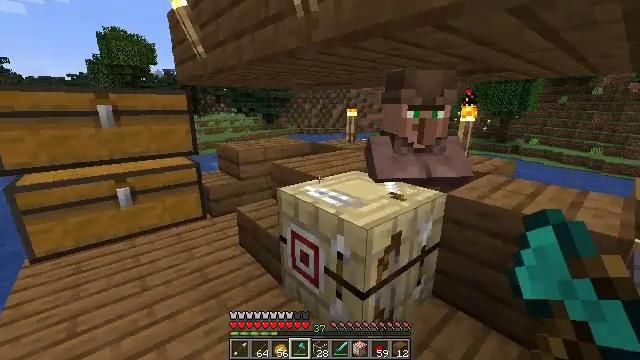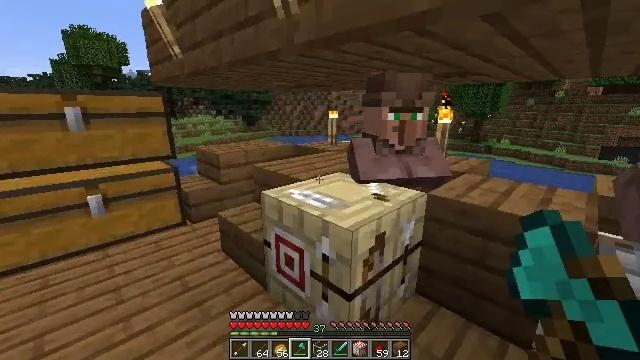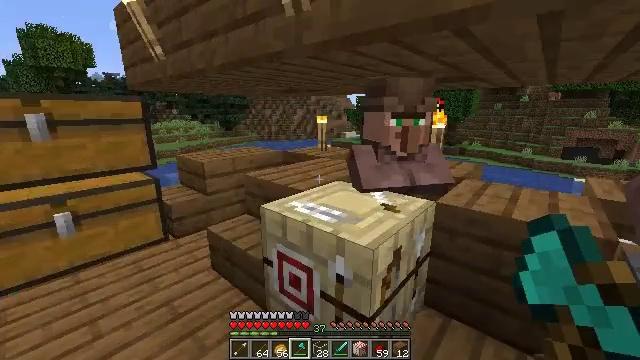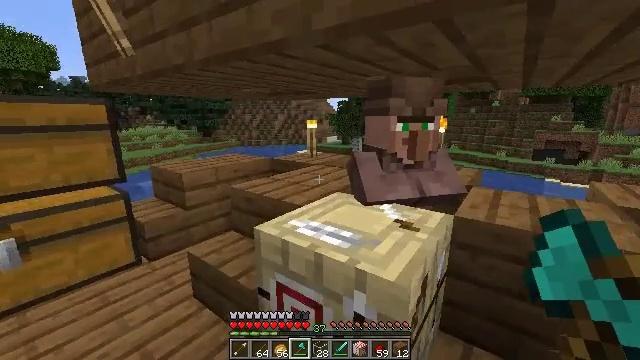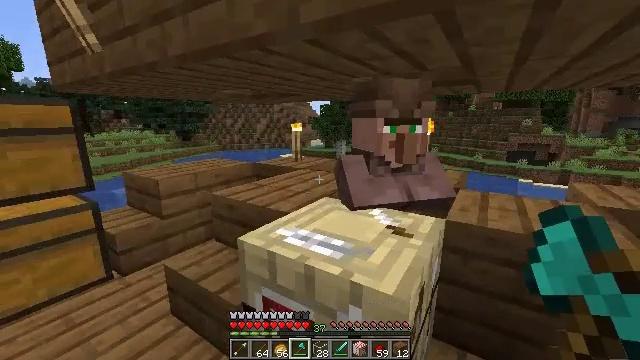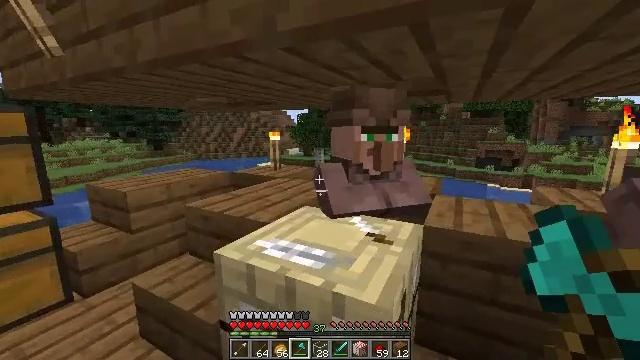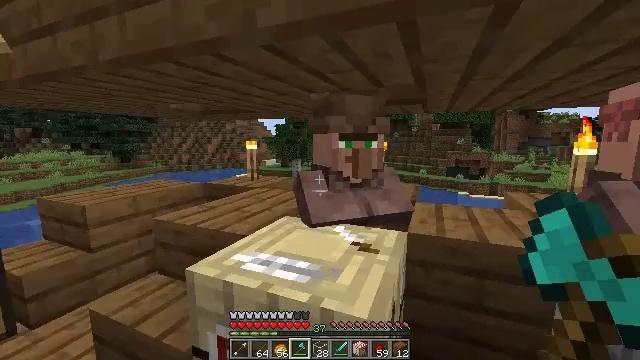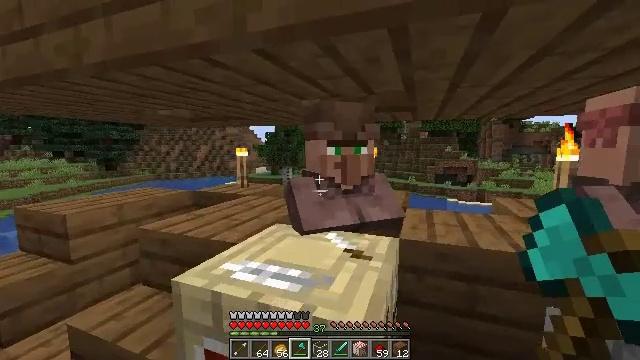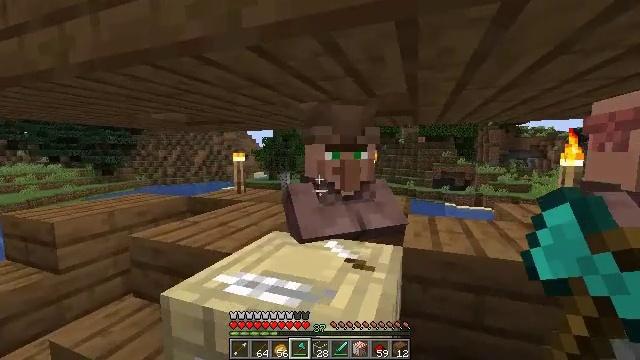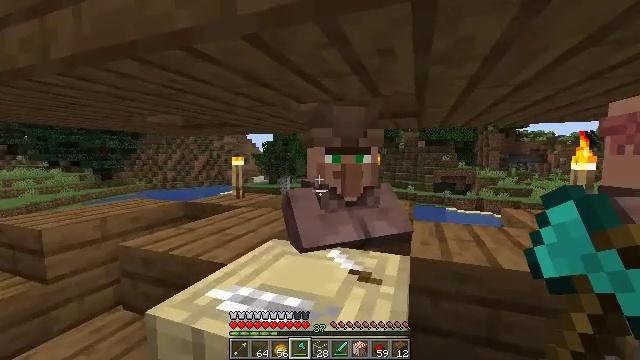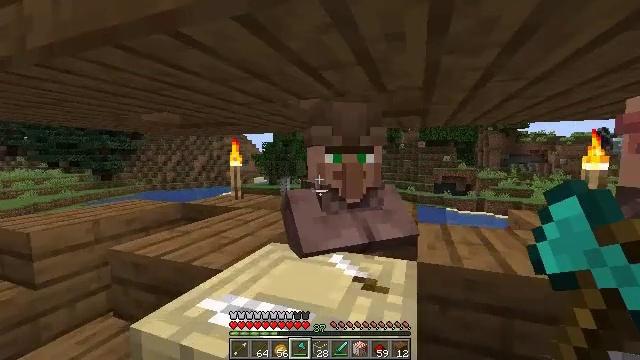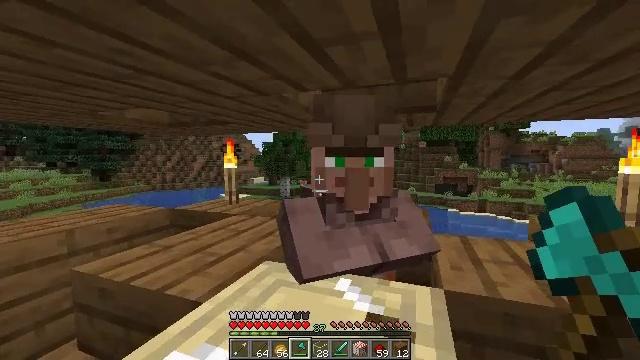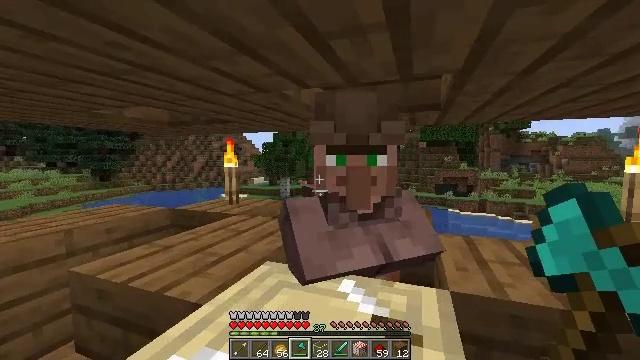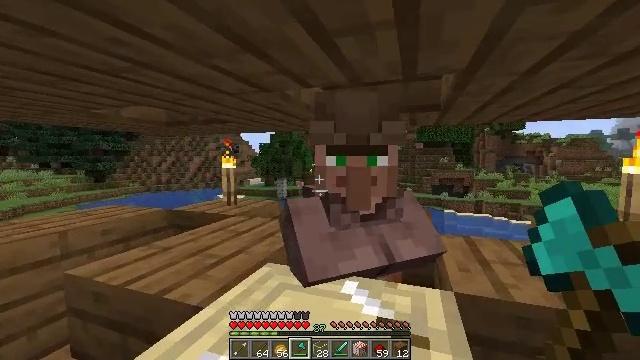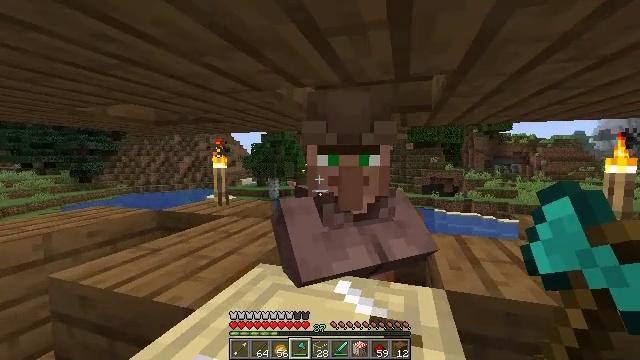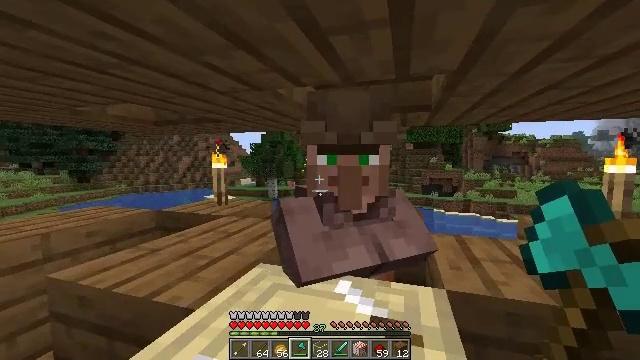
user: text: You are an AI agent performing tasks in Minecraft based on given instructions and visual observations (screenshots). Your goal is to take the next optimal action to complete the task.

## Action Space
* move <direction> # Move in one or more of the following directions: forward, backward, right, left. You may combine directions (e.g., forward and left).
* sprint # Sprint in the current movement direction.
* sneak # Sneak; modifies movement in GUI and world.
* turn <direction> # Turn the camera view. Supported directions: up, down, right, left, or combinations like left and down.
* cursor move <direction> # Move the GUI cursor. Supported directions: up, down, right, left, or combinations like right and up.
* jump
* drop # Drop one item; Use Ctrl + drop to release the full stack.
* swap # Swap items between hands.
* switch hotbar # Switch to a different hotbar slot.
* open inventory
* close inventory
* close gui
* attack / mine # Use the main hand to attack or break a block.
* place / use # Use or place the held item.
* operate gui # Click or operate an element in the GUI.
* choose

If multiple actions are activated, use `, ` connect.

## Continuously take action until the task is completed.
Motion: motion action
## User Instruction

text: Attack the spruce slab to remove it.
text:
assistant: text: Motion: move forward and move left, turn right
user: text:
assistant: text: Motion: move forward, turn right
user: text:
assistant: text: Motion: move forward, turn right
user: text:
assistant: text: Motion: turn right
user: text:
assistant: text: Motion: turn right and up
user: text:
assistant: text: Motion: turn right and up
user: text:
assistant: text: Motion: turn right and up
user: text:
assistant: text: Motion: move forward, turn up
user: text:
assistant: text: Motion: move forward
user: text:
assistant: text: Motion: move forward
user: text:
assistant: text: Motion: move forward
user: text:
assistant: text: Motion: no_op
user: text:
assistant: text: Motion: no_op
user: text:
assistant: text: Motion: turn right
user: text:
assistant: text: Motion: no_op
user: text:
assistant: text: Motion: turn right
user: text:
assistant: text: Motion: use / place
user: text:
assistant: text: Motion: use / place
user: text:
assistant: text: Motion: use / place
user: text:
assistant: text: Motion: use / place
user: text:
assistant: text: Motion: no_op
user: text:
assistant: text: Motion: open gui
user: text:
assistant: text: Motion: no_op
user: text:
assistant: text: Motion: no_op
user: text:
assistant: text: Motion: no_op
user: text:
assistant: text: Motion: no_op
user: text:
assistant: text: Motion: no_op
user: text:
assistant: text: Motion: cursor move left
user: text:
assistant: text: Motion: no_op
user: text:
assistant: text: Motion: no_op